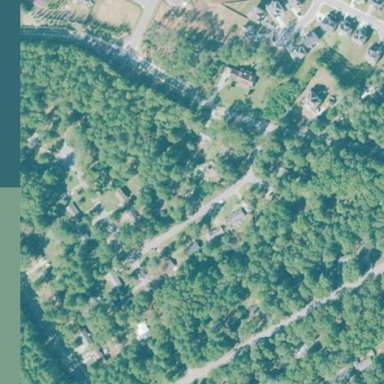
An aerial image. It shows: Residential area within neighborhood.